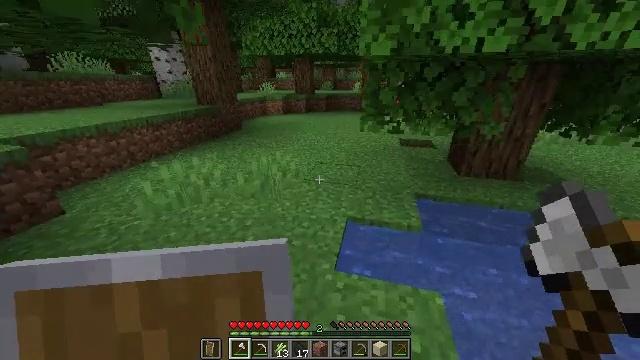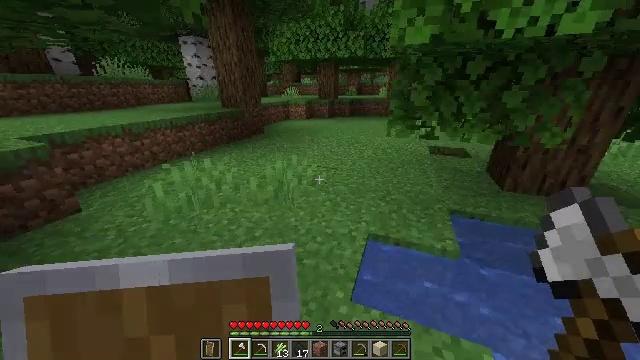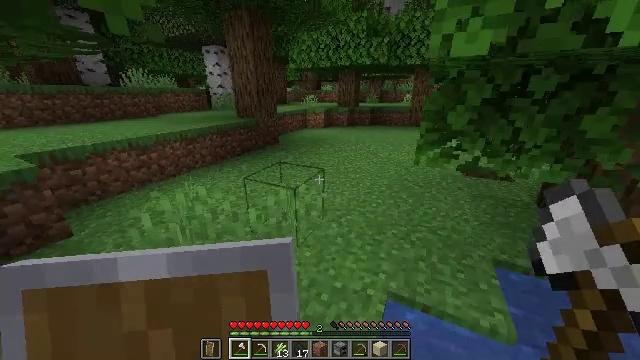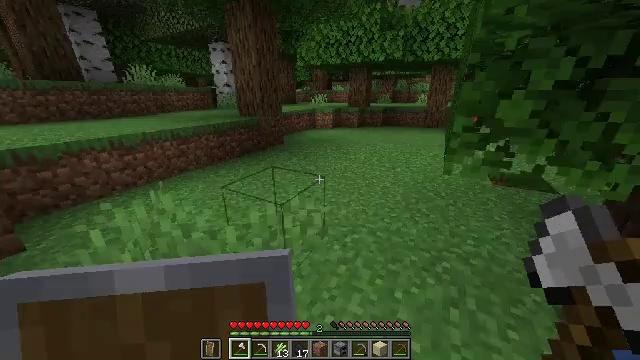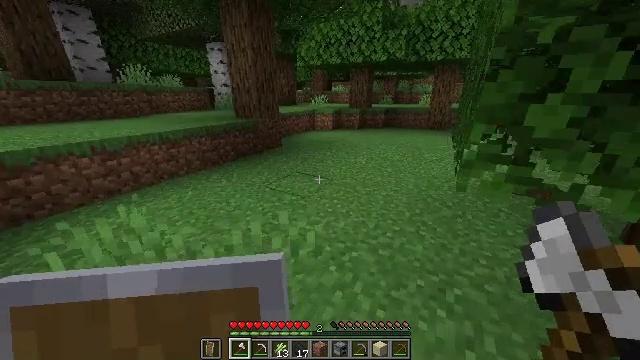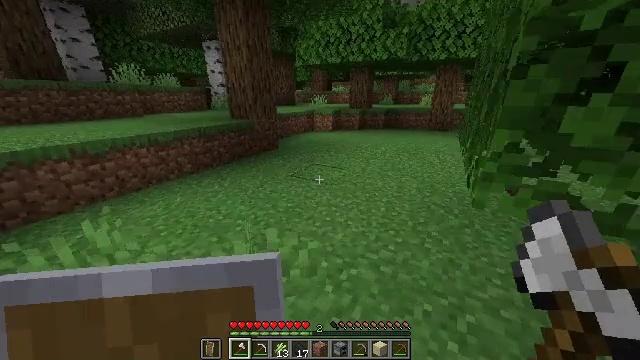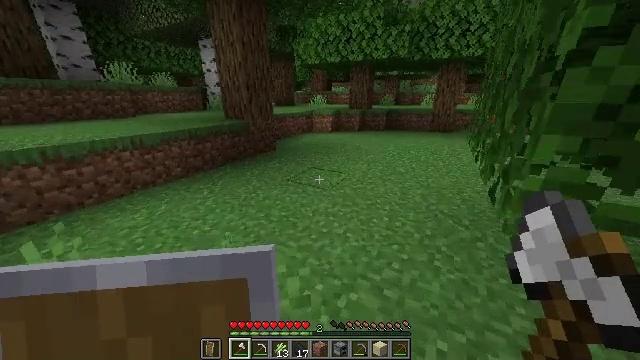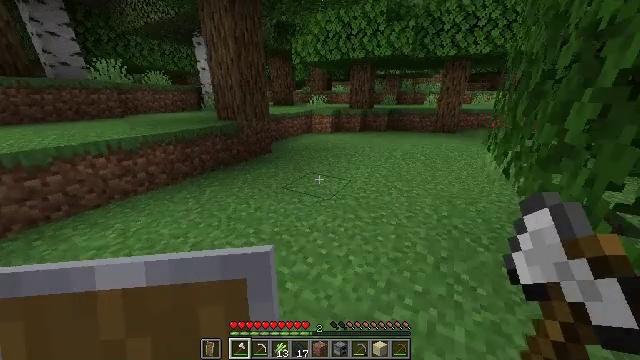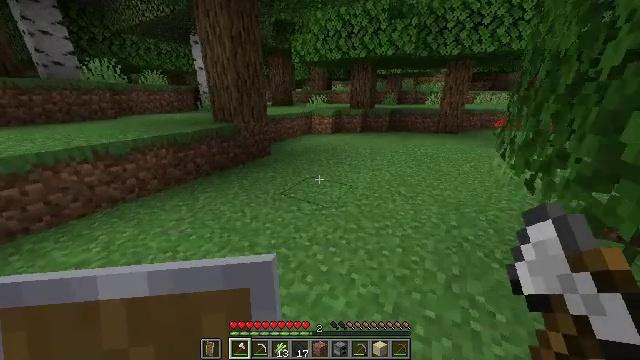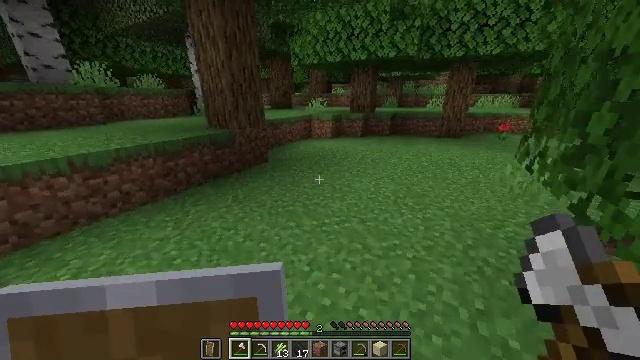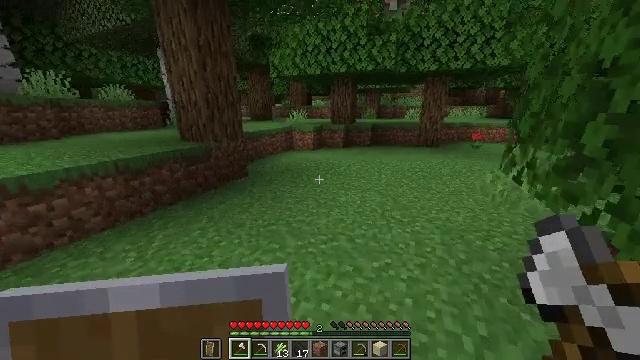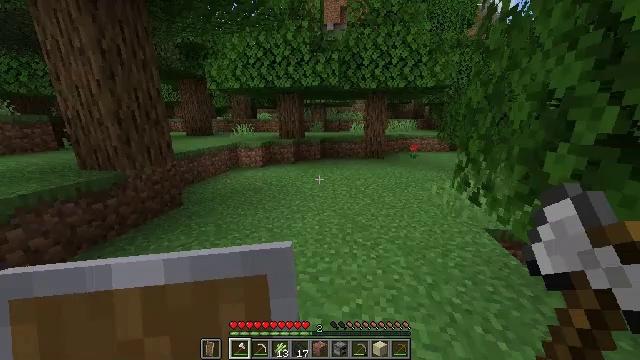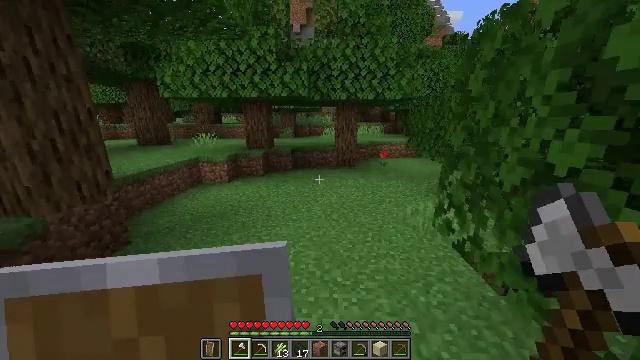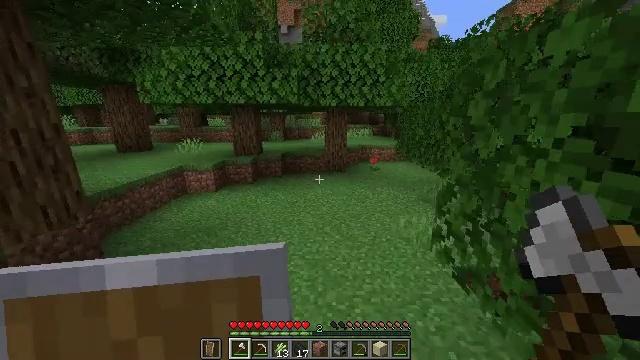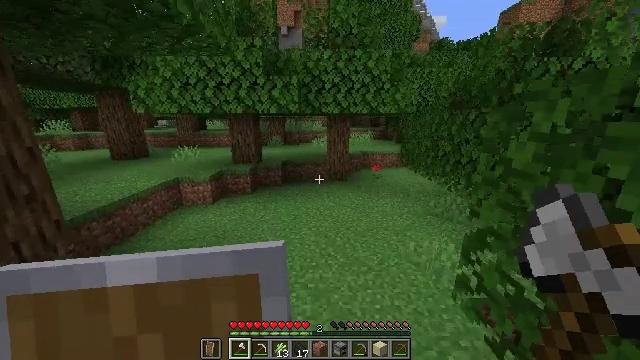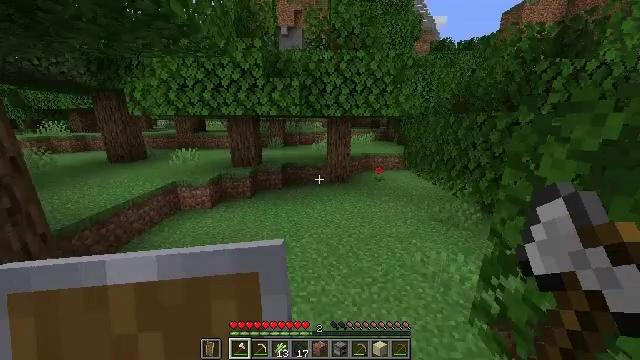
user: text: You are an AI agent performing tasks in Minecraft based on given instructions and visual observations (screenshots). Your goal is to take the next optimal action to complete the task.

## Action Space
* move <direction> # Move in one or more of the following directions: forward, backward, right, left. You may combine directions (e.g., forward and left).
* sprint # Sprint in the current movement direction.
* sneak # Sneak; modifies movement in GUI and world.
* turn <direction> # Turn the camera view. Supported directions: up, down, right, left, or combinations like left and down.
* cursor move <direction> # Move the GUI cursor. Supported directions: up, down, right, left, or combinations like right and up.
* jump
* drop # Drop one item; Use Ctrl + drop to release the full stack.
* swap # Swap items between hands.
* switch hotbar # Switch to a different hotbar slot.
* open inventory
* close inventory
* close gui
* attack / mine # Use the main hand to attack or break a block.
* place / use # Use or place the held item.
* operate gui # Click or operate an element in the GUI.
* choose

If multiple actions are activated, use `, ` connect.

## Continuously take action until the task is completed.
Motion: motion action
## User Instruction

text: Collect the poppy by clicking on it.
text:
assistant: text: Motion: move forward, sprint, turn left and up, jump
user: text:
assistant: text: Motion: move forward, sprint, turn left and up, jump
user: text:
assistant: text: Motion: move forward, sprint, turn left, jump
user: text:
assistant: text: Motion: move forward, sprint, jump
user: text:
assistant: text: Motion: move forward, sprint, jump
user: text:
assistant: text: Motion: move forward, sprint, jump
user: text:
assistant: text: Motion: move forward, sprint, jump
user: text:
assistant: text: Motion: move forward, sprint, jump
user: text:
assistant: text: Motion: move forward, sprint, jump
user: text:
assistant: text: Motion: move forward, sprint, turn right and up, jump
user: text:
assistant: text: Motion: move forward, sprint, turn right and up, jump
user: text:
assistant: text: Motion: move forward, sprint, turn right, jump
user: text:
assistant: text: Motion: move forward, sprint, turn right, jump
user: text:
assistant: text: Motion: move forward, sprint, jump
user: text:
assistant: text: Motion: move forward, sprint, jump
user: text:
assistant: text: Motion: move forward, sprint, jump
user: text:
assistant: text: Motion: move forward, sprint, turn right, jump
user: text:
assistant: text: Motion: move forward, sprint, turn right, jump
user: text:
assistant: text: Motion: move forward, sprint, turn right, jump
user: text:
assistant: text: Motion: move forward, sprint, turn right, jump
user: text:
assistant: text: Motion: move forward, sprint, turn right, jump
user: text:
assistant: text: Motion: move forward, sprint, turn right, jump
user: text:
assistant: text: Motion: move forward, sprint, turn right, jump
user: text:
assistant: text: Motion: move forward, sprint, turn right, jump
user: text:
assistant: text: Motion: move forward, sprint, jump
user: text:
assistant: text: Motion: move forward, sprint, jump
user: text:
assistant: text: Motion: move forward, sprint, jump
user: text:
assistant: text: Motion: move forward, sprint, jump
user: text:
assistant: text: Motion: move forward, sprint, jump
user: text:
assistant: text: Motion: move forward, sprint, jump